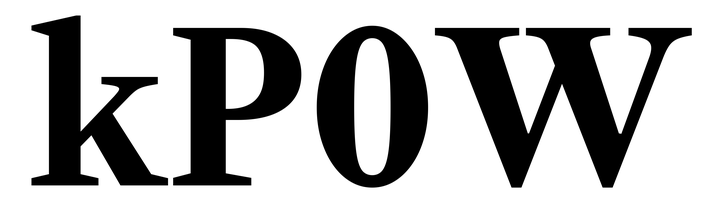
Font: LibreCaslonText_Bold